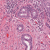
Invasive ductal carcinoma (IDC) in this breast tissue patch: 1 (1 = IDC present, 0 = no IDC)